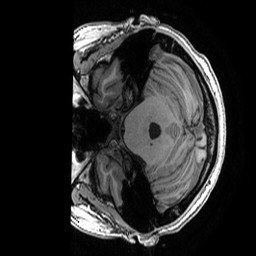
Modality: T1w
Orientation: axial